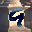
Label: 9